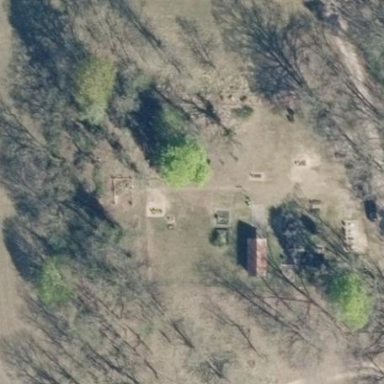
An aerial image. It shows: Graveyard.